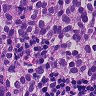
Metastatic tissue present: yes